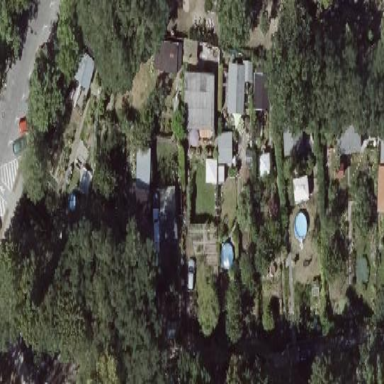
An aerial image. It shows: Allotments area.